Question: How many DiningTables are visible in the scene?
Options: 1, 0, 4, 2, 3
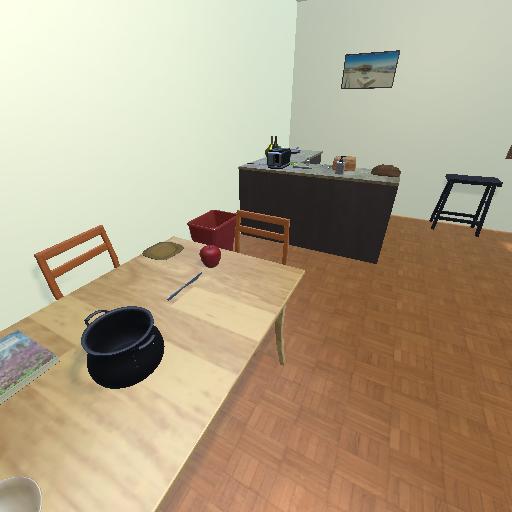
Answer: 1